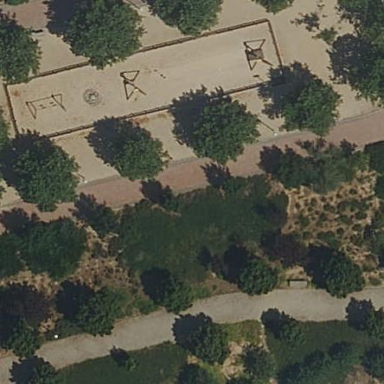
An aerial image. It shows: Playground area for leisure activities on the land.